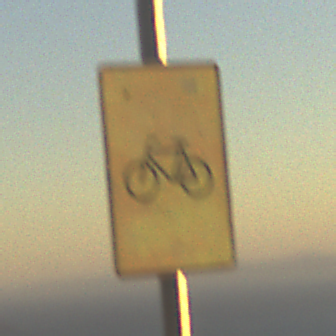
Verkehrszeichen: RadverkehrOhnePfeilsymbol
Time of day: SunriseSunset
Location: Outdoor (RoadRail)
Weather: PartlyCloudy
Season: NotSpecified
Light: Natural